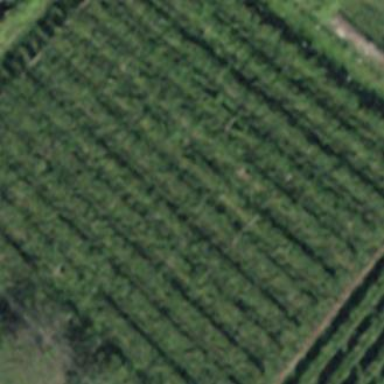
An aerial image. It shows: Vineyard growing grapes.